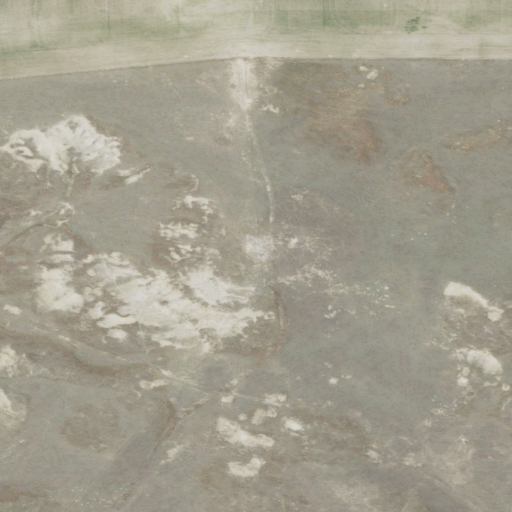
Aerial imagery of mountain in Montana named Woodworth Hill containing grassland and cultivated crops